Question: We have a data
'''
x <- 1:10
y1 <- x
y2 <- x^2
y3 <- x + 1
z1 <- c("m", "m", "m", "m", "m", "m", "m", "n", "n", "n")
z2 <- c("n", "n", "n", "n", "n", "n", "p", "p", "p", "p")
z3 <- c("m", "m", "m", "m", "m", "n", "n", "n", "p", "p")
df1 <- data.frame(x, y1, z1)
df2 <- data.frame(x, y2, z2)
df3 <- data.frame(x, y3, z3)
'''
I would like to create a plot where 'df1' is red, 'df2' is blue and 'df3' is green and have a legend based on color.
I also would like to change the line type based on vectors 'z' and have a legend for that too.
Here's what I could code
'''
ggplot() +
geom_line(data = df1, aes(x, y1, linetype = z1, color = "#f8766d"), size = 1, show.legend = TRUE) +
geom_line(data = df2, aes(x, y2, linetype = z2, color = "#619cff"), size = 1, show.legend = TRUE) +
geom_line(data = df3, aes(x, y3, linetype = z3, color = "#00ba38"), size = 1, show.legend = TRUE) +
scale_linetype_manual(values = c("m" = "solid", "n" = "dotted", "p" = "dashed"), guide = "legend", labs(title = "Line type legend")) +
scale_color_manual(values = c("#f8766d", "#619cff", "#00ba38"), guide = "legend", labs(title = "color legend"), labels = c("y1", "y2", "y3")) +
xlim(0,10) +
ylim(0,10)
'''
and the output is

The problem is that in the legend, the colors are shown properly but in the plot, the color of 'y1' and 'y3' are swapped.
I can kind of fix it by adding
'''
scale_color_identity() +
'''
but adding this line removes the color legend!
Could someone help please?
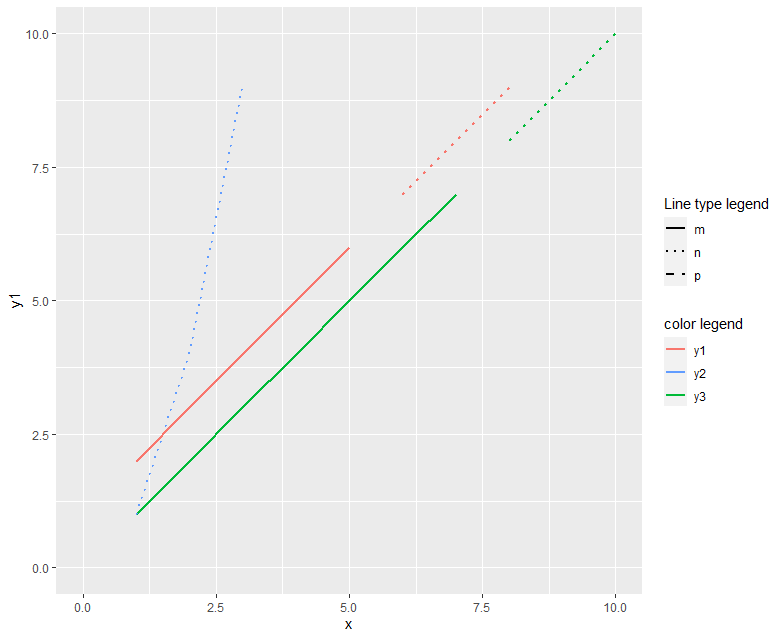
Answer: I think you can fix this with two changes:
- 'color='- 'labels='
'''
ggplot() +
geom_line(data = df1, aes(x, y1, linetype = z1, color = "y1"), size = 1, show.legend = TRUE) +
geom_line(data = df2, aes(x, y2, linetype = z2, color = "y2"), size = 1, show.legend = TRUE) +
geom_line(data = df3, aes(x, y3, linetype = z3, color = "y3"), size = 1, show.legend = TRUE) +
scale_linetype_manual(values = c("m" = "solid", "n" = "dotted", "p" = "dashed"), guide = "legend", labs(title = "Line type legend")) +
scale_color_manual(values = c(y1="#f8766d", y2="#619cff", y3="#00ba38"), guide = "legend", labs(title = "color legend")) +
xlim(0,10) +
ylim(0,10)
'''
<URL>
---
Extra credit: you might consider pivoting and combining your data so that you can use one 'geom':
'''
library(dplyr)
library(tidyr)
dflong <- lapply(
list(df1, df2, df3), pivot_longer,
-x, names_pattern = "(\D+)(\d+)", names_to = c(".value", "num")) %>%
bind_rows(.id = "id")
ggplot(dflong) +
geom_line(aes(x, y, linetype = z, color = num), na.rm = TRUE) +
scale_linetype_manual(values = c("m" = "solid", "n" = "dotted", "p" = "dashed"), guide = "legend", labs(title = "Line type legend")) +
scale_color_manual(values = c("1"="#f8766d", "2"="#619cff", "3"="#00ba38"), guide = "legend", labs(title = "color legend")) +
xlim(0,10) +
ylim(0,10)
'''
<URL>
Notes:
- We aren't using 'id' here since in this case it appears to be redundant with 'num=' from the pivoting. Not sure if it matters, I'll keep it for discussion at least.- The labels within 'color legend' are now just 1, 2, and 3, as determined by the number portion of 'y1', 'y2', and 'y3' in the original data; you can easily change those to whatever you need, perhaps something like'''
dflong <- lapply(
list(df1, df2, df3), pivot_longer,
-x, names_pattern = "(\D+)(\d+)", names_to = c(".value", "num")) %>%
bind_rows(.id = "id") %>%
mutate(num = paste0("y", num))
'''
- The impetus for shifting from multiple frames as in the first code block and this single-longer-frame mindset is that if you add groups (e.g., 'df4' through 'df13'), you need to add multiple calls to 'geom_line' and perhaps whatever other geoms you might need; in this longer version, you include the frames in the 'list(...)' that I iteratively pivot/row-bind, and then the plot mostly works. You will always have a little more work so long as you manually control 'linetype=' and 'color='.